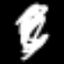
Label: squiggle